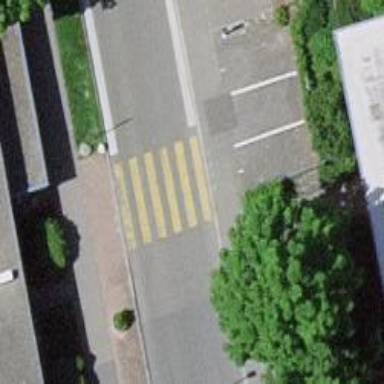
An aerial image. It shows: Uncontrolled crossing on the road.